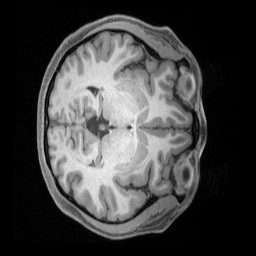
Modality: T1w
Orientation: axial
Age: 28
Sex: female
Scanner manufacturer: siemens
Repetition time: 2.4 s
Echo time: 0.00231 s